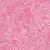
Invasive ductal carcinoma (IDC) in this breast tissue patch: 0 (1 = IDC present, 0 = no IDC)